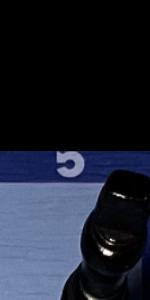
Label: Empty